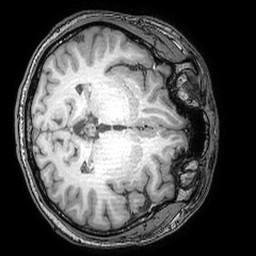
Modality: T1w
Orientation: axial
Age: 34
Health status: ill
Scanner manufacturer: philips
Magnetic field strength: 3 T
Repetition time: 0.007 s
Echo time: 0.0035 s